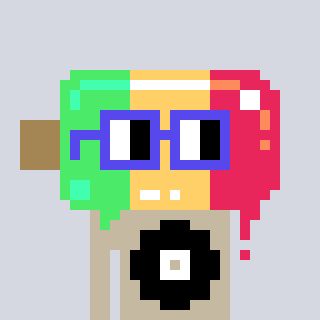
a pixel art character with square blue glasses, a icepop-shaped head and a bege-colored body on a cool background